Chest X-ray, AP view. Patient: 28 years old, sex M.
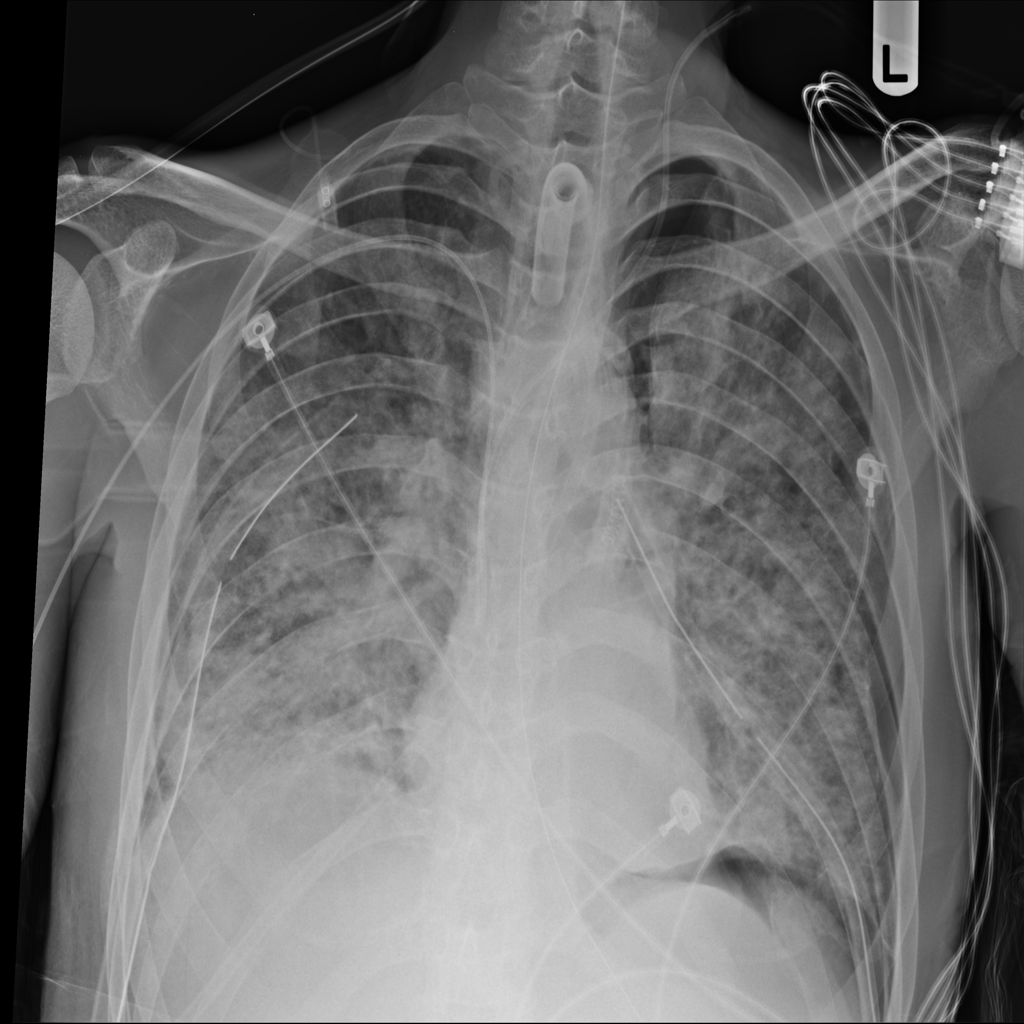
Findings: Infiltration, Nodule, Pneumothorax